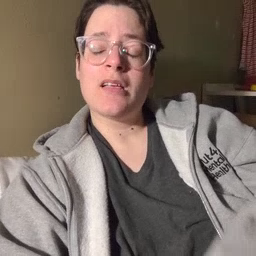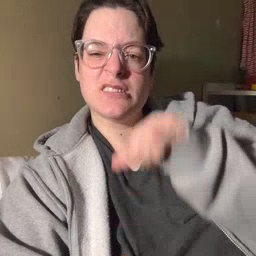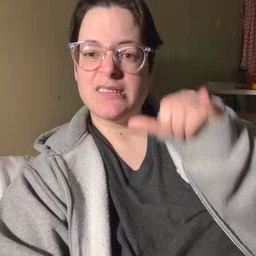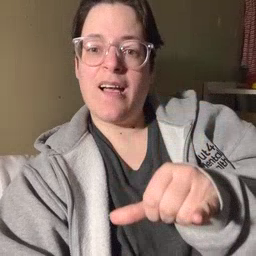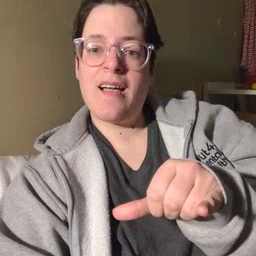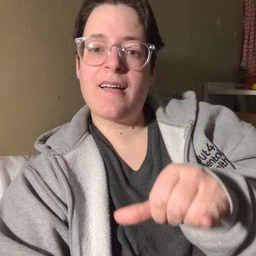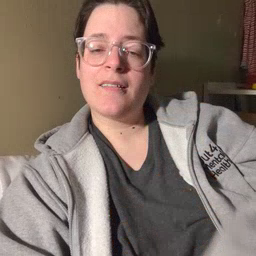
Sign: stay